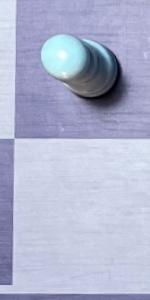
Label: Empty